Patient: sex M, age 42
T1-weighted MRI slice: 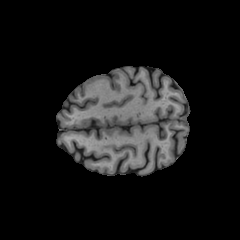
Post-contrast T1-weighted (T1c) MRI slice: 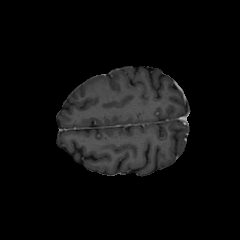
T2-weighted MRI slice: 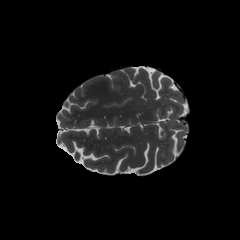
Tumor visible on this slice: no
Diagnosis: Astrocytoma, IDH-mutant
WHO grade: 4